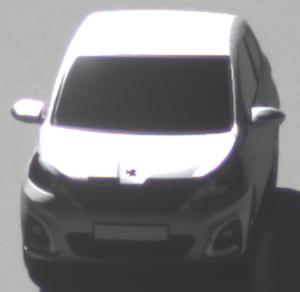
Make: Peugeot
Model: 108 1.0 VTi 68
Detailed model: 108
Model produced from: 2015/03
Model produced until: 2016/10
Doors: 3
Color: white
Road condition: wet road
Daytime: midday
Contrast: high contrast